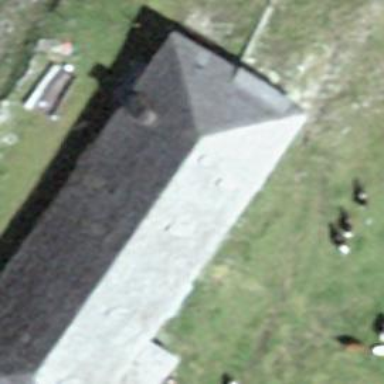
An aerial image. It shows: Farm building.